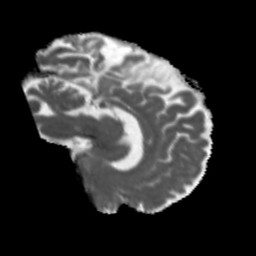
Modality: MD
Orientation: sagittal
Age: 43
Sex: male
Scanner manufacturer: siemens
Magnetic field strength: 3 T
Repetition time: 5.47 s
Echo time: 0.0854 s